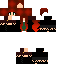
A female human skin with dark skin, wearing brown long hair dressed in a red robe top and red skirt, featuring a closed mouth.